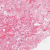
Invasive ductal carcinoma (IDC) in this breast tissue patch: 0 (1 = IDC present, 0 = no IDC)